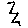
Label: zigzag